Question: I try to make a game where you fly and through the gates and try to match the color of the gate and your color.But i need some help at matching the colors becouse u see i have like 3 gates and i made that them could get a random color but how to i do that when i ,,colide'' or intersect with the gate to compare the colors.like if colors match you can continue if not then gameover.
here are my scripts.
My code on Player:

'''
public void ColorChange()
{
int colors = Random.Range(0, color.Length);
material.color = color[colors];
myColor = color[colors];
}
'''
My code on Triple Gate:
'''
public void ColorChange()
{
int color1 = Random.Range(0, color.Length);
int color2 = Random.Range(0, color.Length);
int color3 = Random.Range(0, color.Length);
material[0].color = color[color1];
material[1].color = color[color2];
material[2].color = color[color3];
}
'''
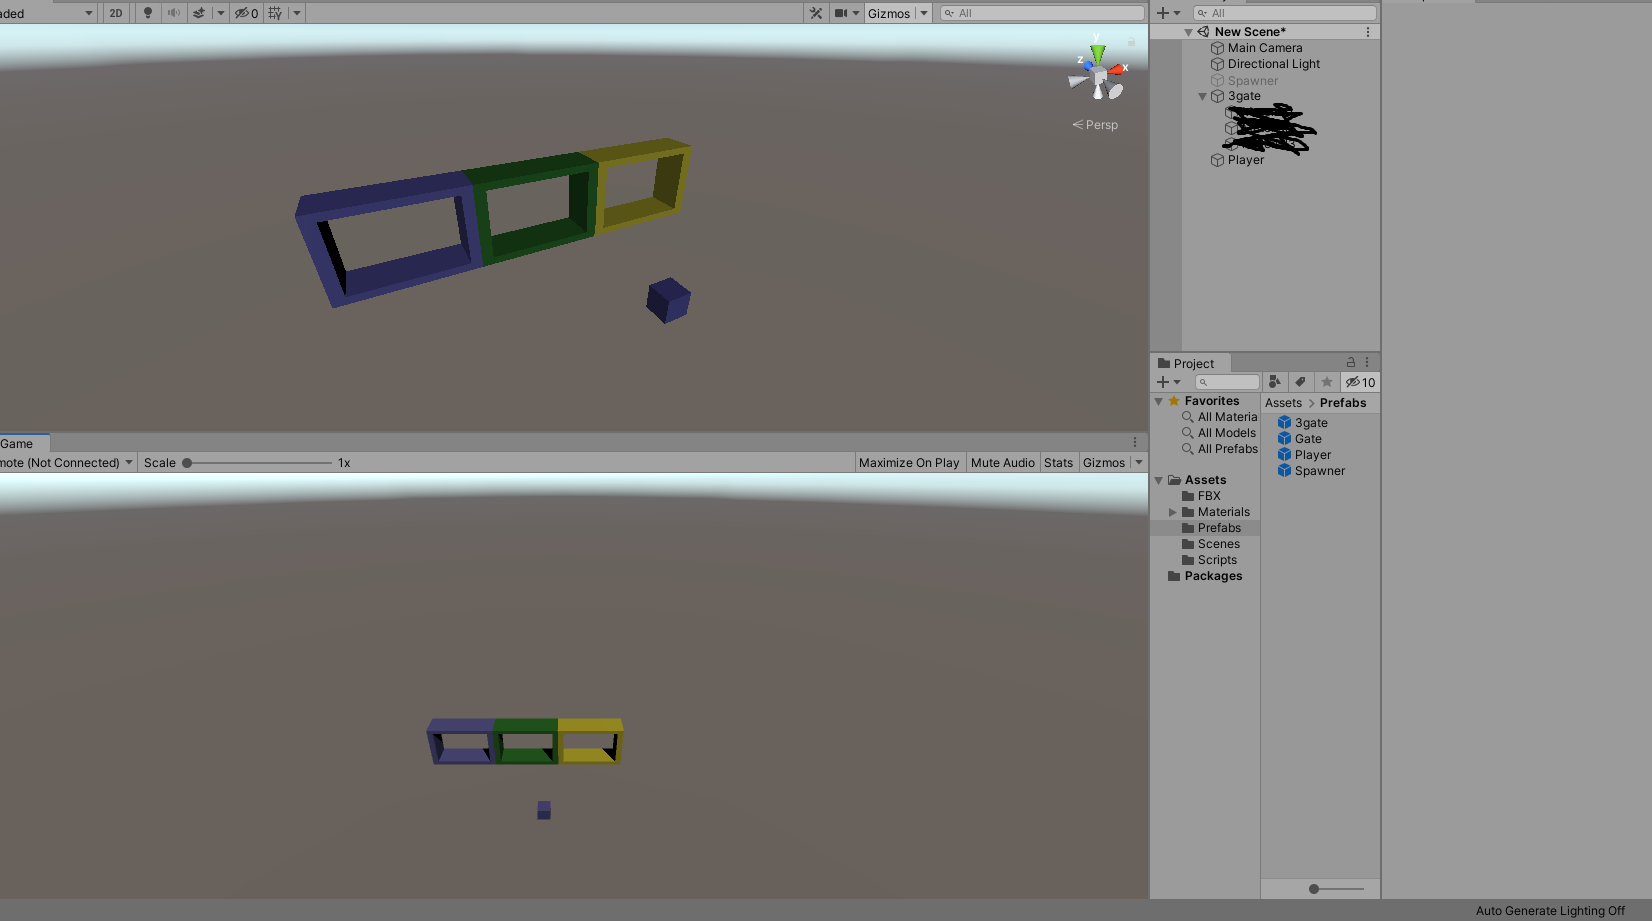
Answer: Your Gates and Ship first need to be physics objects. At the minimum you need to add <URL>, otherwise the Ship would not be allowed to enter the Gate and instead crash against it.
Now the interesting part: The Gate should have an 'OnTriggerEnter' method were we can test the two colors. The issue is, you can't compare colors directly (no equality operator on colors) and in fact you shouldn't. One solution is to compare each individual component of the color with each other utilizing a small margin of error, please note that this <URL> but should be fine for a game.
'''
class ColorGate : MonoBehaviour
{
public Color gateColor;
private void OnTriggerEnter(Collider other)
{
var playerShip = other.gameObject as PlayerShip;
var c1 = playerShip.currentColor;
var c2 = gateColor;
if(Math.Abs(c1.r - c2.r) < 0.01f &&
Math.Abs(c1.g - c2.g) < 0.01f &&
Math.Abs(c1.b - c2.b) < 0.01f
/*&& Math.Abs(c1.a - c2.a) < 0.01f only if you really need it*/ )
{
// colors match!
}
else
{
// colors don't match
}
}
}
'''